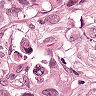
Metastatic tissue present: yes